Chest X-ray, AP view. Patient: 48 years old, sex M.
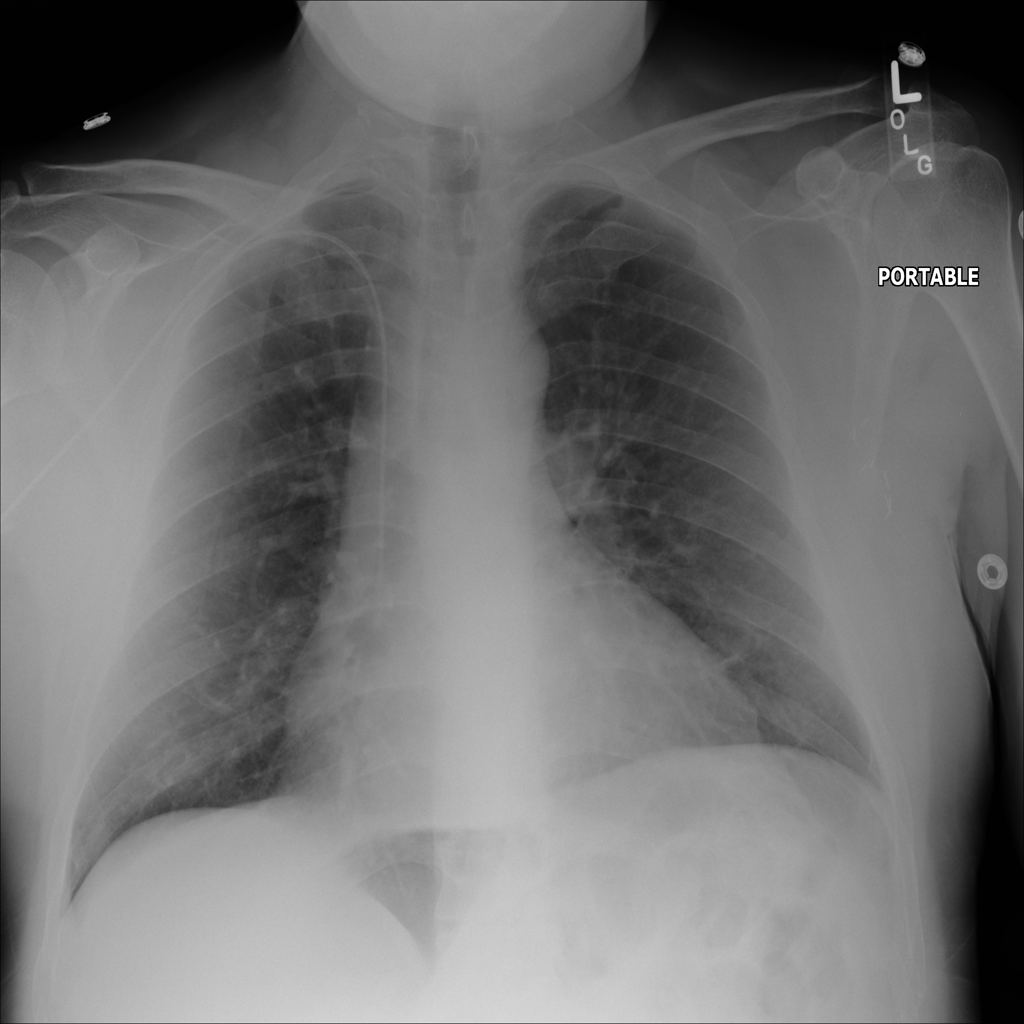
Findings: No Finding